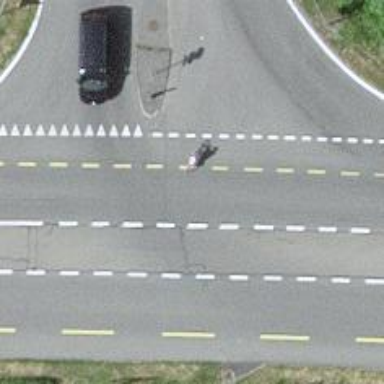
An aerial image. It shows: Secondary road with asphalt surface and lanes for cycling in both directions.